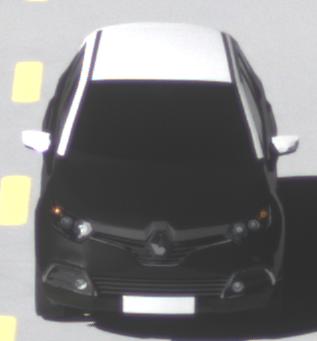
Make: Renault
Model: Captur ENERGY TCe 90
Detailed model: Captur (I)
Model produced from: 2013/06
Model produced until: 2015/05
Doors: 5
Color: black
Road condition: dry road
Daytime: morning or afternoon
Contrast: high contrast